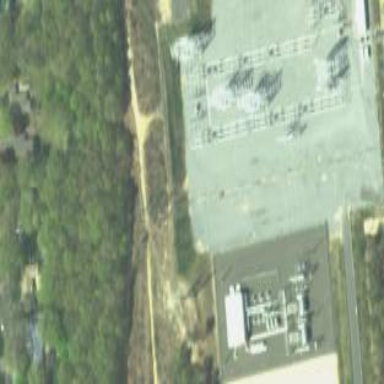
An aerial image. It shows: Power substation.